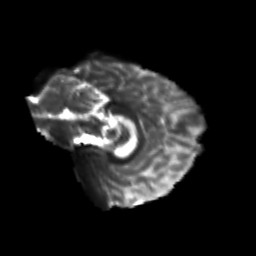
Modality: T2w
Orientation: sagittal
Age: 24
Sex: male
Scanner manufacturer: siemens
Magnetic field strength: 3 T
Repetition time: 3.5 s
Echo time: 0.125 s